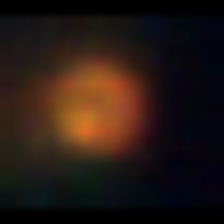
Taxon: NanoPlankton
Group: Other